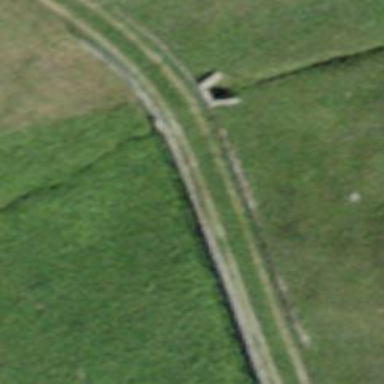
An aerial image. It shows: Culvert tunnel under canal.